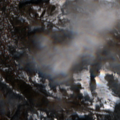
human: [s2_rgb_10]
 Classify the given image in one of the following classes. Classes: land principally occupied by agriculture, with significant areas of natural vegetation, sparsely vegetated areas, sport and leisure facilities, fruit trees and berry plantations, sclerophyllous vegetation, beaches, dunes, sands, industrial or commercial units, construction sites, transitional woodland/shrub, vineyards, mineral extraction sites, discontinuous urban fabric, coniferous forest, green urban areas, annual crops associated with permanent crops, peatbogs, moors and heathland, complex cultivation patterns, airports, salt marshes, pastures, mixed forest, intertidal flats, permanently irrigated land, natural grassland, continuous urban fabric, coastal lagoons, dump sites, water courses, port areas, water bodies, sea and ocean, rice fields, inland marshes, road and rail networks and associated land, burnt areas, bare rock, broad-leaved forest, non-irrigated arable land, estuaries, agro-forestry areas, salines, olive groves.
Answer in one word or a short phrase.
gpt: land principally occupied by agriculture, with significant areas of natural vegetation, broad-leaved forest, transitional woodland/shrub